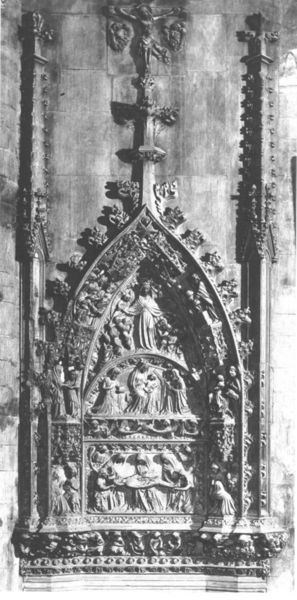
Titel: Portal der südlichen Sakristei, Figurentympanon
Standort: Mailand, Dom (EU - I)
Schlagwörter: kirche, turm, relief, tor, kreuz